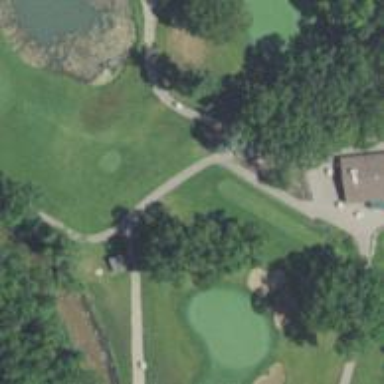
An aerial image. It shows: Pathway for golfing.